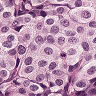
Metastatic tissue present: yes